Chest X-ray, AP view. Patient: 52 years old, sex M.
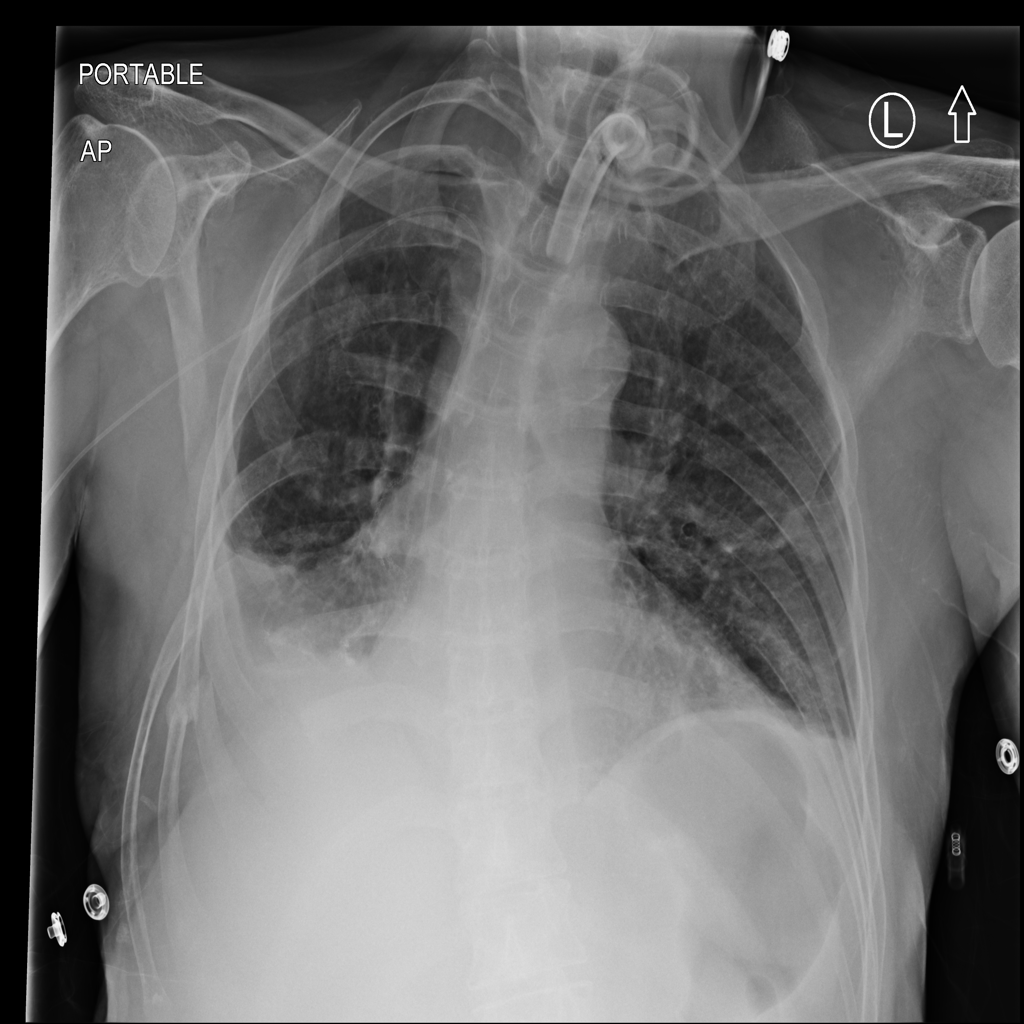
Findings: Atelectasis, Effusion